Question: I understand and can use FormLayout, FormData, FormAttachment but I can't understand how GridLayout, GridData is working. I want to learn using GridLayout and GridData because it's more like a table, it has a structure and doesn't depend on other widgets.
I was working as a web developer (front-end, back-end) and I got lost in Java "Grid" structure. How am I supposed to align, move widgets within a cell (horizontal/vertical Aling, hor./vert. Indent)? Like in HTML/CSS: margin, padding, etc. Ex: move a block from left by 100px. (margin-left: 100px), but in Java?
When I was working as a web developer, I created a page (here in Java it's view), I know how to organize parents and blocks. Can I compare a Composite to a div, like a block element like in HTML/CSS ?
I need to create the following app:

Am I need to use 4 composites?
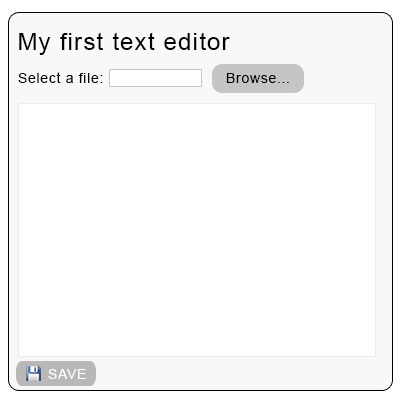
Answer: The following article should shed some light on 'GridLayout' for you:
<URL>
To achieve something like the form you have there, you would need something like this:
'''
shell.setLayout(new GridLayout(3, false));
Label title = new Label(shell, SWT.NONE);
title.setText("My first text editor");
GridData data = new GridData(SWT.FILL, SWT.BEGINNING, true, false);
data.horizontalSpan = 3;
title.setLayoutData(data);
Label select = new Label(shell, SWT.NONE);
select.setText("Select a file:");
data = new GridData(SWT.FILL, SWT.BEGINNING, true, false);
select.setLayoutData(data);
Text text = new Text(shell, SWT.BORDER);
data = new GridData(SWT.FILL, SWT.BEGINNING, true, false);
text.setLayoutData(data);
Button button = new Button(shell, SWT.PUSH);
button.setText("Browse...");
data = new GridData(SWT.FILL, SWT.BEGINNING, true, false);
button.setLayoutData(data);
List result = new List(shell, SWT.BORDER);
data = new GridData(SWT.FILL, SWT.FILL, true, true);
data.horizontalSpan = 3;
result.setLayoutData(data);
'''
The 'GridData' us used to define the behavior of the component within the layout. You can define vertical/horizontal alignment, margins and so on. 'horizontalSpan' is used to tell the layout how many columns the widget will cover.